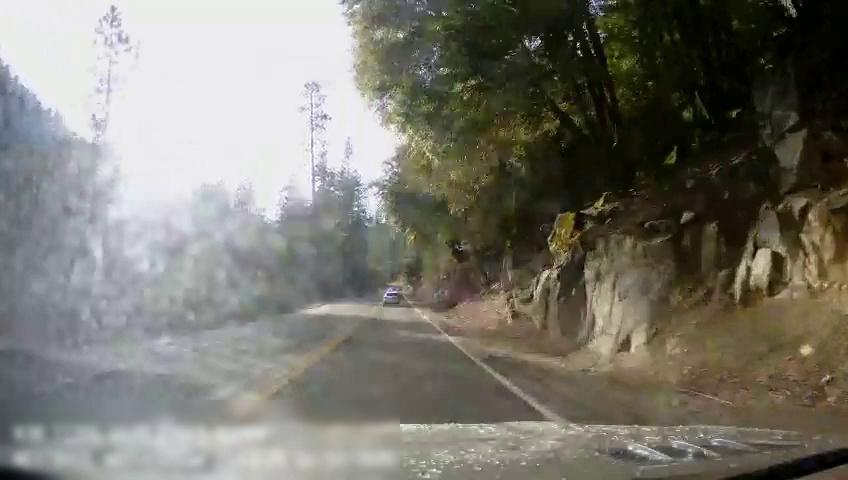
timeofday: Day
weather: Sunny
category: Drivable Space
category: Vehicles | Car
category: Lanes | Current Lane
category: Lanes | Current Lane